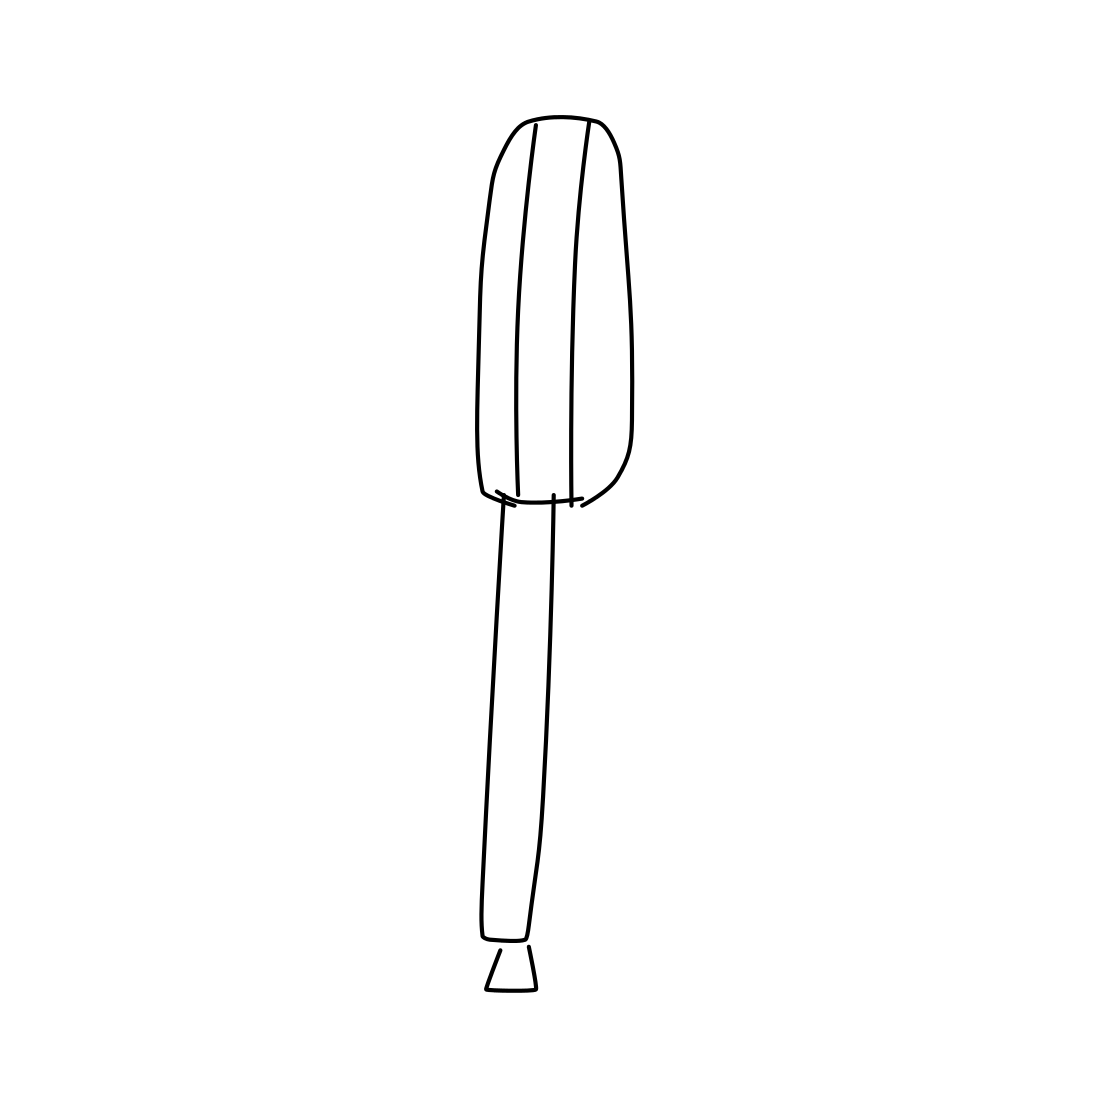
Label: screwdriver